Interaction volume radius: 10 \u00c5
Interaction volume height: 20 \u00c5
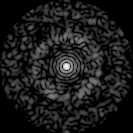
Disorder parameter: 0.8457